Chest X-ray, AP view. Patient: 38 years old, sex F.
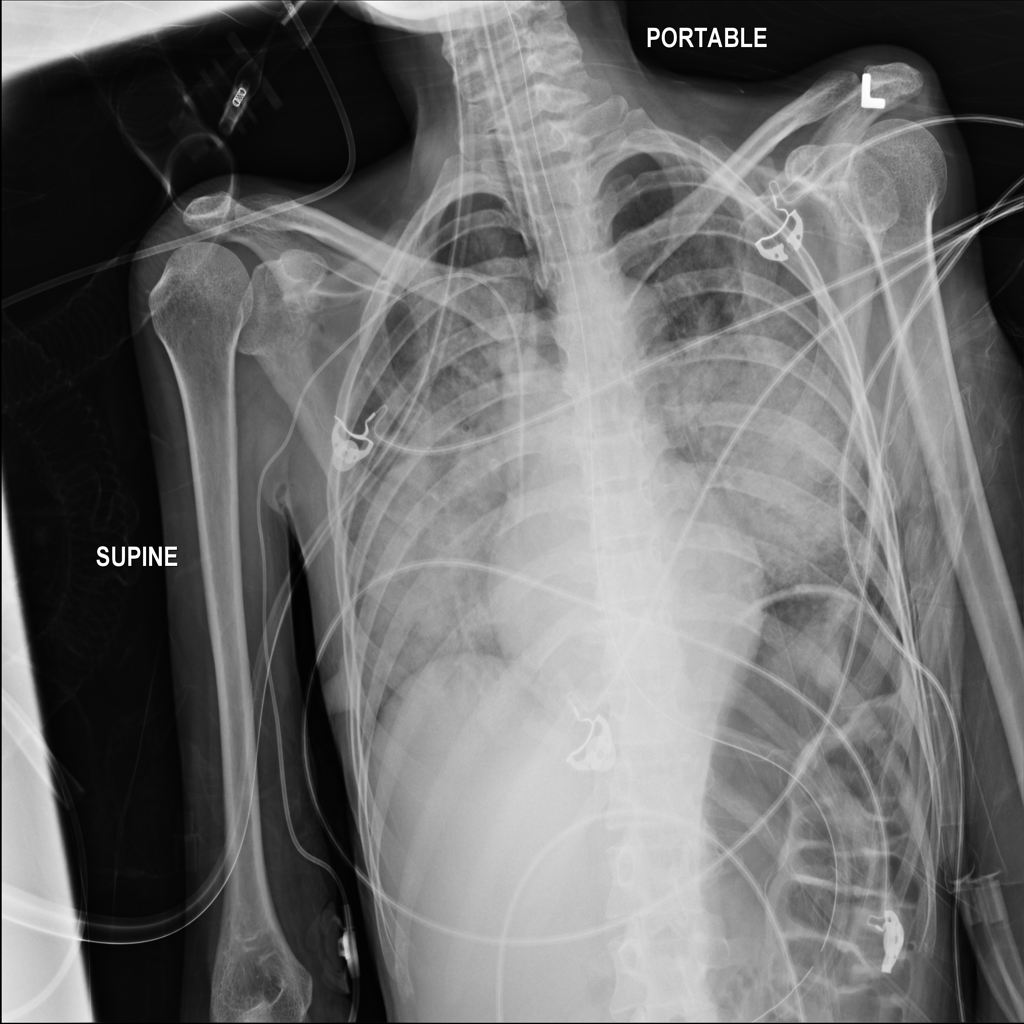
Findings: Edema